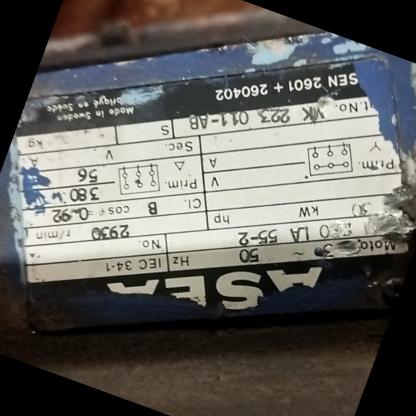
Klasa: tabliczka-znamionowa